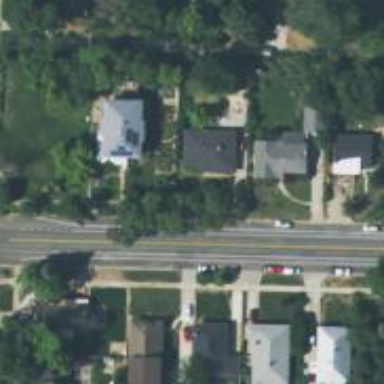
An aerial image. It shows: Residential road with sidewalk on the left.